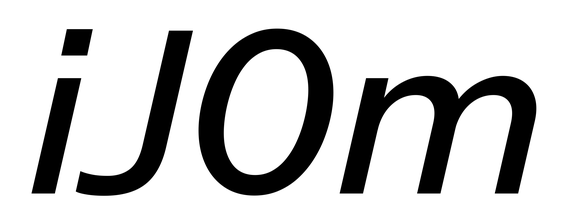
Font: InstrumentSans-Italic_Medium_Italic